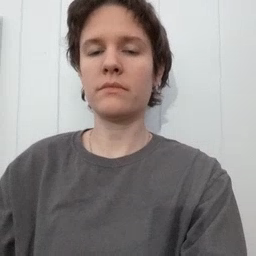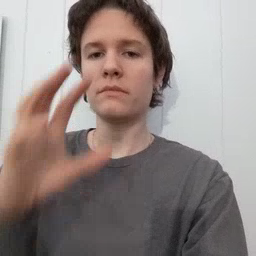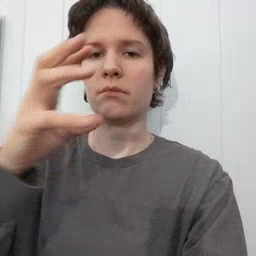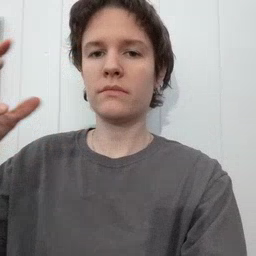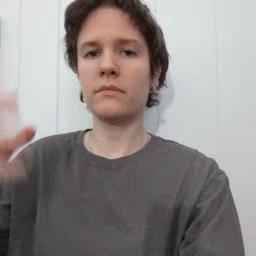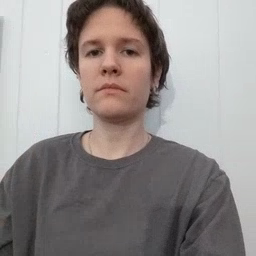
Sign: cloud